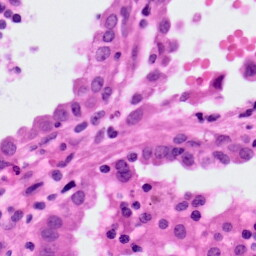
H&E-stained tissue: Lung